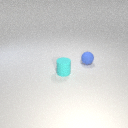
small cyan rubber cylinder in front of small blue rubber sphere